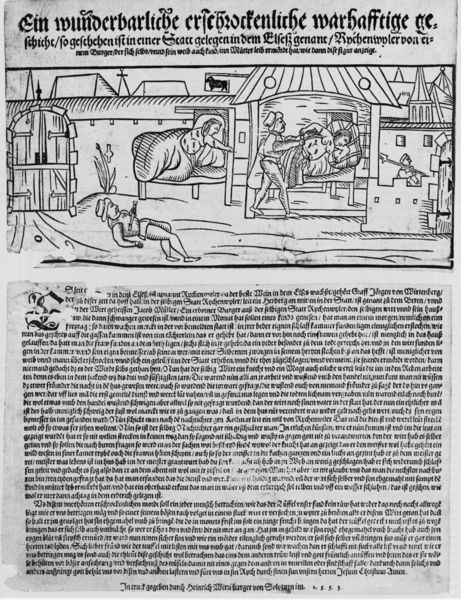
Titel: Ein wunderbarliche erschrockenliche warhafftige geschicht
Künstler: Heinrich Wirri
Standort: Zürich.
Institution: Wickiana
Schlagwörter: mann, weiß, wunde, frauen, kirchturm, menschen, stadt, frau, männer, raum, schwarz, straße, szene, tür, dach, haus, hund, weg, mütze, messer, tod, tot, bild, wache, häuser, kirche, boden, figur, paar, blatt, pflanze, turm, holzschnitt, schrift, liegen, man, dorf, dächer, mauer, kuh, figuren, not, lanze, bett, bettdecke, deutsch, tor, zinnen, eingang, krank, buch, kreuz, türme, traum, druck, stich, seite, illustration, schwarzweiß, text, zeitung, tote, initiale, überschrift, buchdruck, buchseite, stadttor, hilfe, krankheit, dolch, mittelalter, sturz, stadtmauer, speer, block, szenen, gefallen, flugblatt, wort, sper, heiler, majuskel, schrit, stadt dach dächer, warhafftige, buchdrucj, pest, gutenberg, blockbuch, text bild, ma, alter druck, er nimmt sie ordentlich von hinten, und dann noch von vorne, und dann bläst sie ihm einen, schrift bild, wort bild, maurr